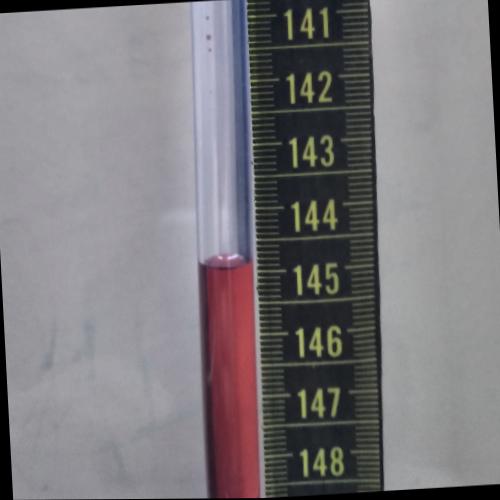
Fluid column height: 144.9 cm